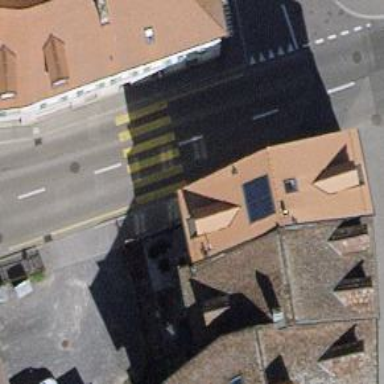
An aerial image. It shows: Zebra crossing on the road.